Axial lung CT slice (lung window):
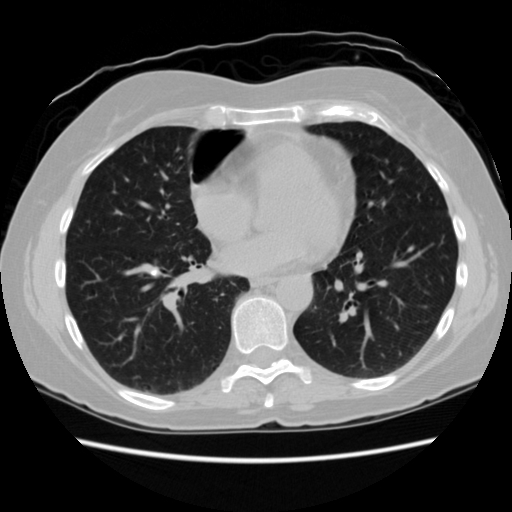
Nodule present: yes
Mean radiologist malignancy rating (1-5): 1